Question: I'm trying to code a digital ringing filter on an AVR microncontroller, and I am having some trouble with the implementation of the state diagram in fixed point arithmetic. Here's a picture of the signal flow I am attempting to write code for:
Edit: (I believe the equation for T_c above should be e^[-1/(F_s*D)] )
Here's what I have so far. I have a routine called smultfix that does a fixed point signed multiply on two 8 bit signed integers and returns a 16 bit signed product. F_c and T_c are 8 bit signed binary fractions. "Output" and the intermediate step at the junction of T_c's input and the delay element, z1, are treated as 16 bit binary fractions. So I have:
(assume F_c and T_c are defined elsewhere)
'''
int8_t generateSample()
{
static int16_t z1 = 0x7FFF; //initialize first delay element to max positive value
static int16_t output;
int8_t byteOutput = 0;
int8_t bytez1 = 0;
bytez1 = (z1 & 0xFF00)>>8; //make z1 into an eight bit signed binary fraction for
//multiplication
output = (smultfix(bytez1,F_c)<<1) + output; //calculate output, shift product
//left once to
//remove double sign bit
byteOutput = (output & 0xFF00)>>8; //generate output byte
z1 = (-(smultfix(byteOutput,F_c)<<1)) - (smultfix(bytez1,T_c)<<1) //generate intermediate
//product z1
return byteOutput;
}
'''
Unfortunately, I seem to have just created a poor random number generator, as this code generates a lot of garbage filling up my output buffer! If someone could point out where I might be going wrong, or if they have an implementation idea that would be better, it would be much appreciated.
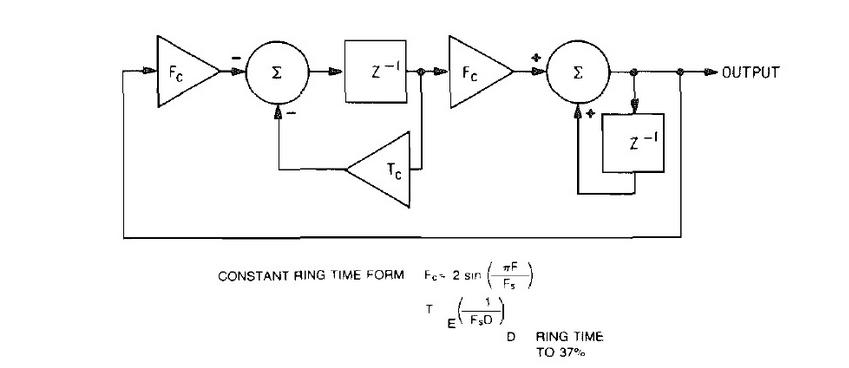
Answer: The code is actually correct - but the sign of the equation for T_c should indeed be rather than negative. It's shown as being negative in the first edition of the book, and it seems that this image was taken from the edition of the book, in which the equation was corrected. If T_c is evaluated with a negative exponential, there will be increasing oscillations, but if it is positive the oscillations will decrease, which is what we want. Having T_c negative and flipping the sign of the subtraction on the second to last line also works.